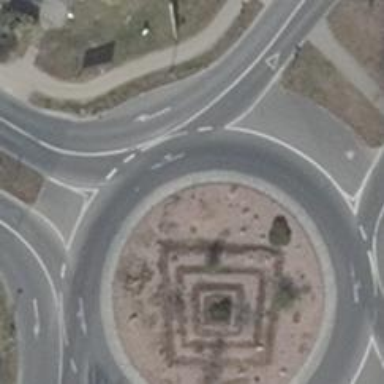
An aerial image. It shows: Tertiary road with asphalt surface leading to roundabout junction.